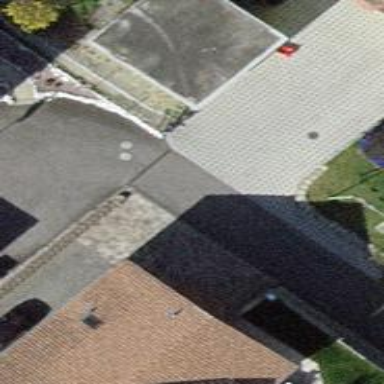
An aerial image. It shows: Asphalt driveway for service vehicles.